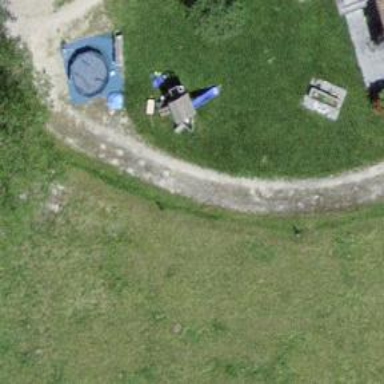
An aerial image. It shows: Grass track with grade3 track type.